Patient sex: F
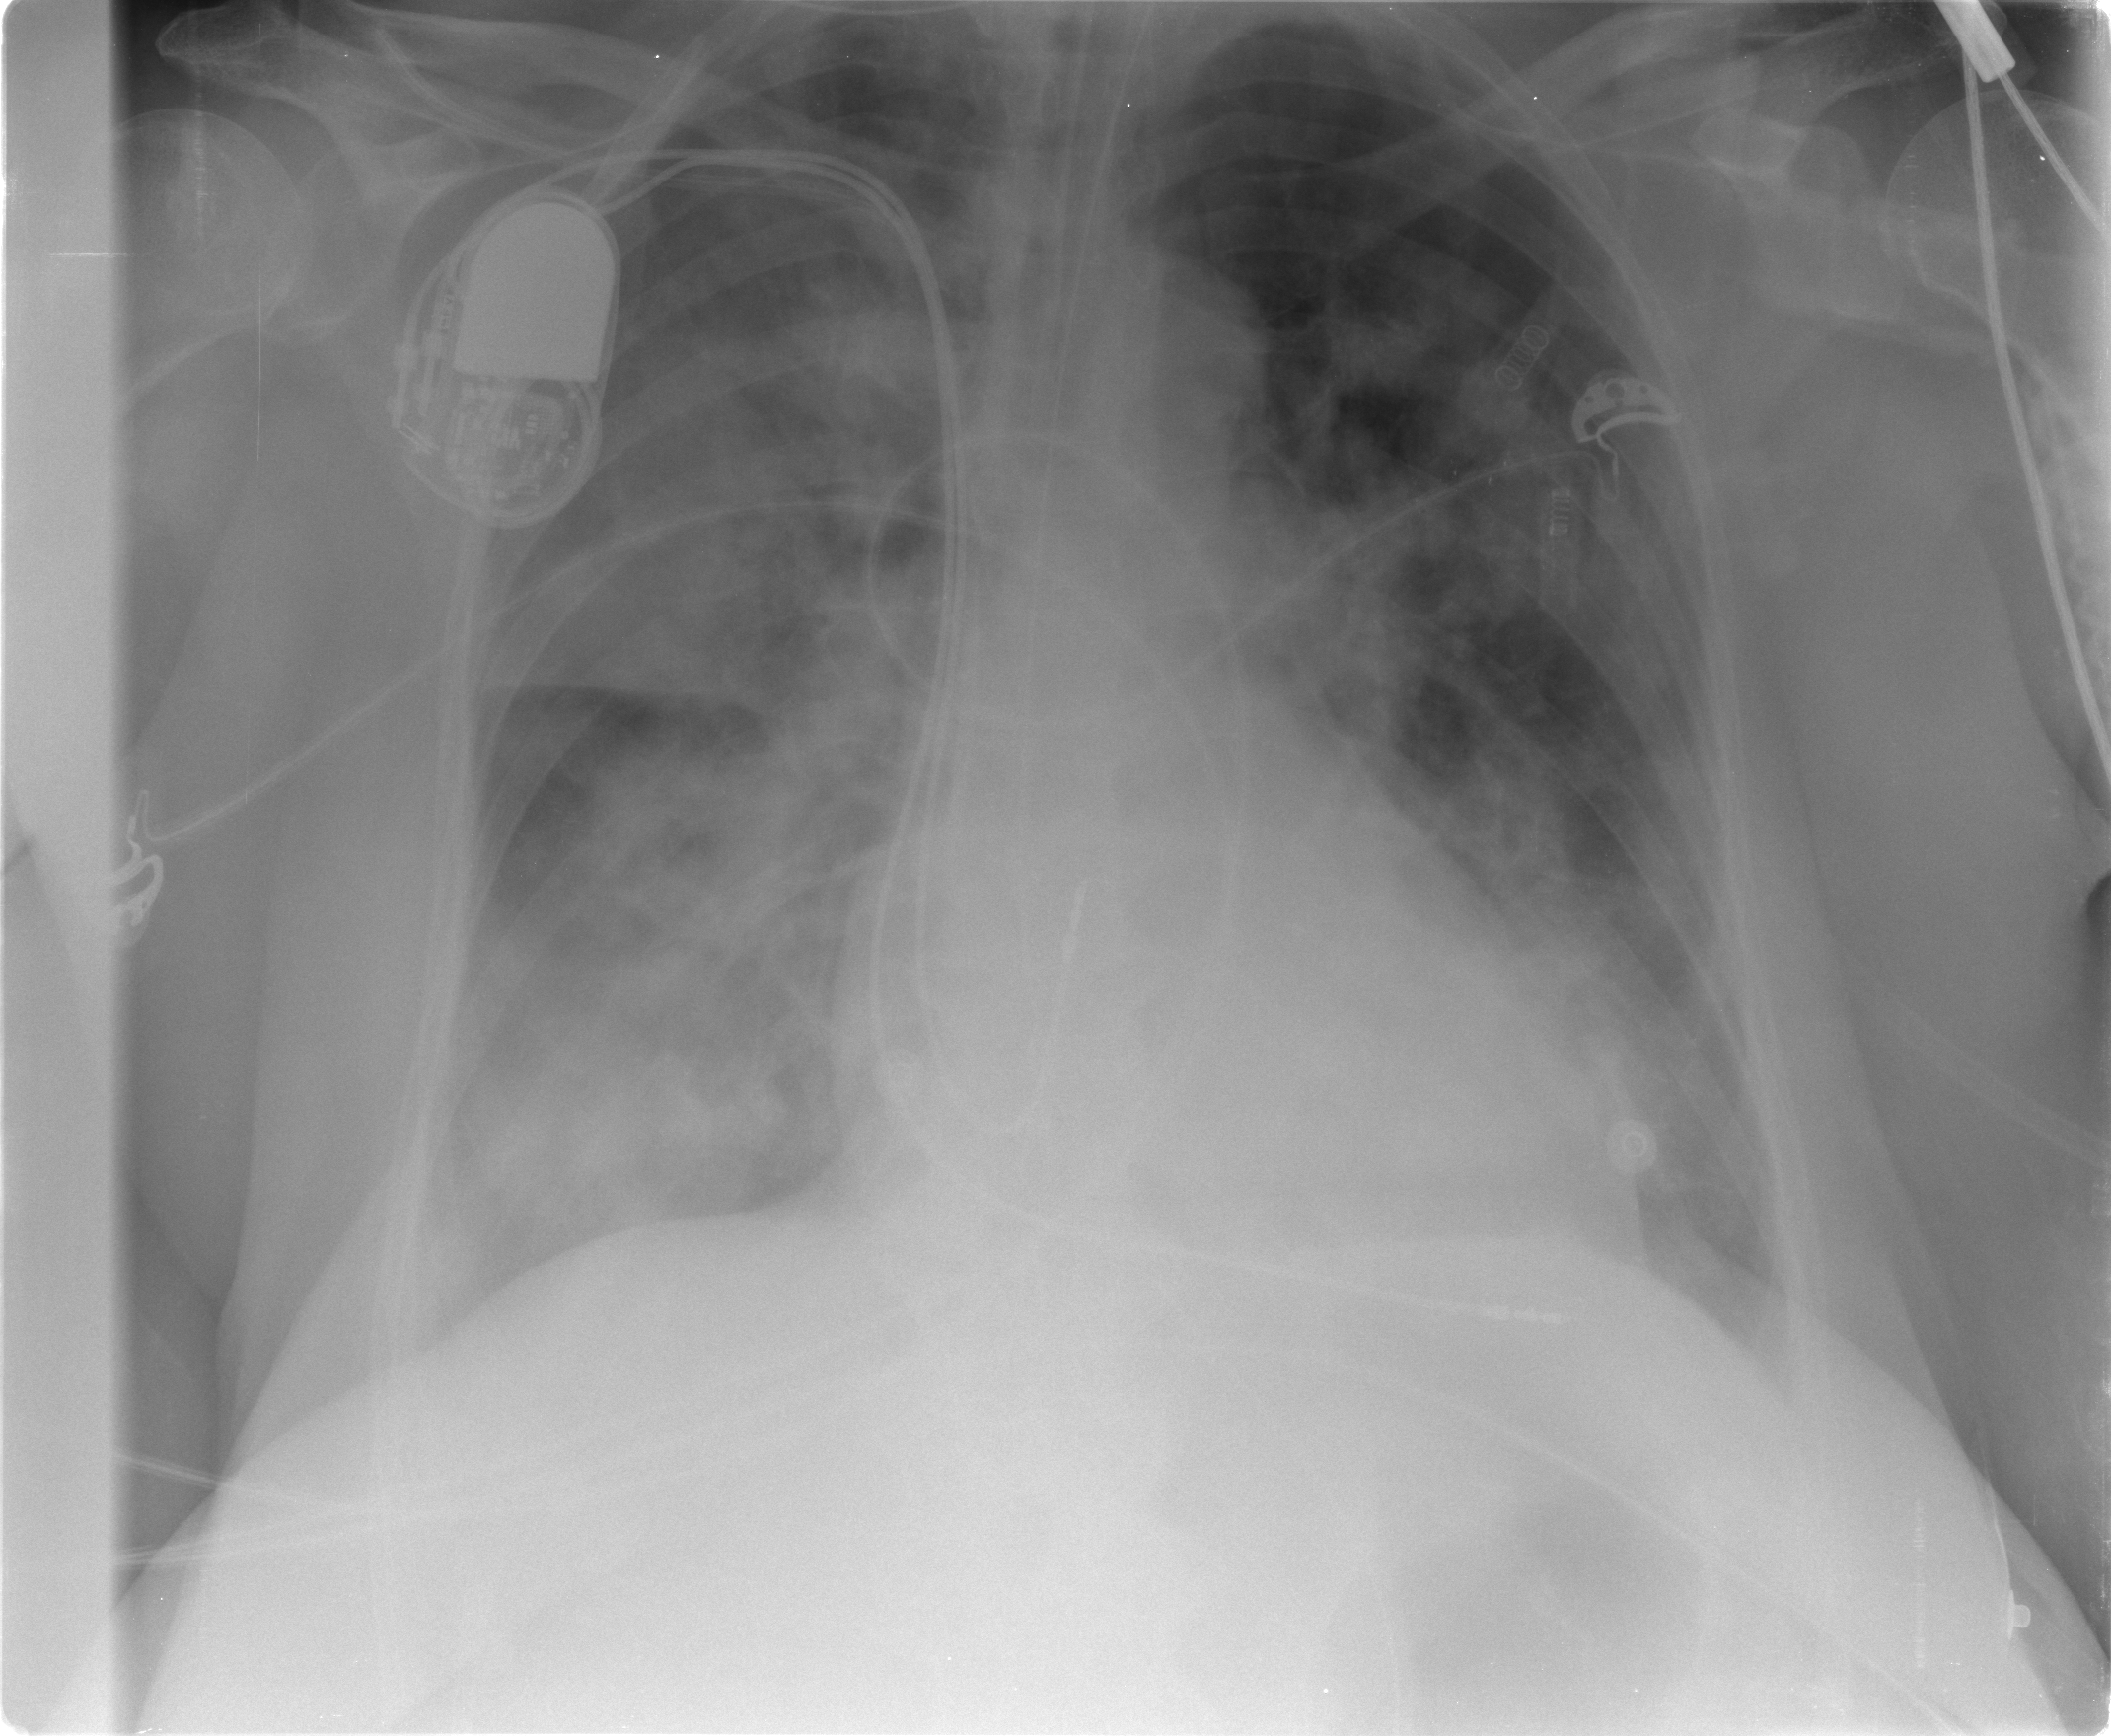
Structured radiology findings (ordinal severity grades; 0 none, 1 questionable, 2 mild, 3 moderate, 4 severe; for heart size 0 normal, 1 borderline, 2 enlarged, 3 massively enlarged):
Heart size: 1
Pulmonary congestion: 3
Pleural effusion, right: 0
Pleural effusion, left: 0
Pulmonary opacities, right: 4
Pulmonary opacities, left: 3
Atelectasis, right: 2
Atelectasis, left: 2